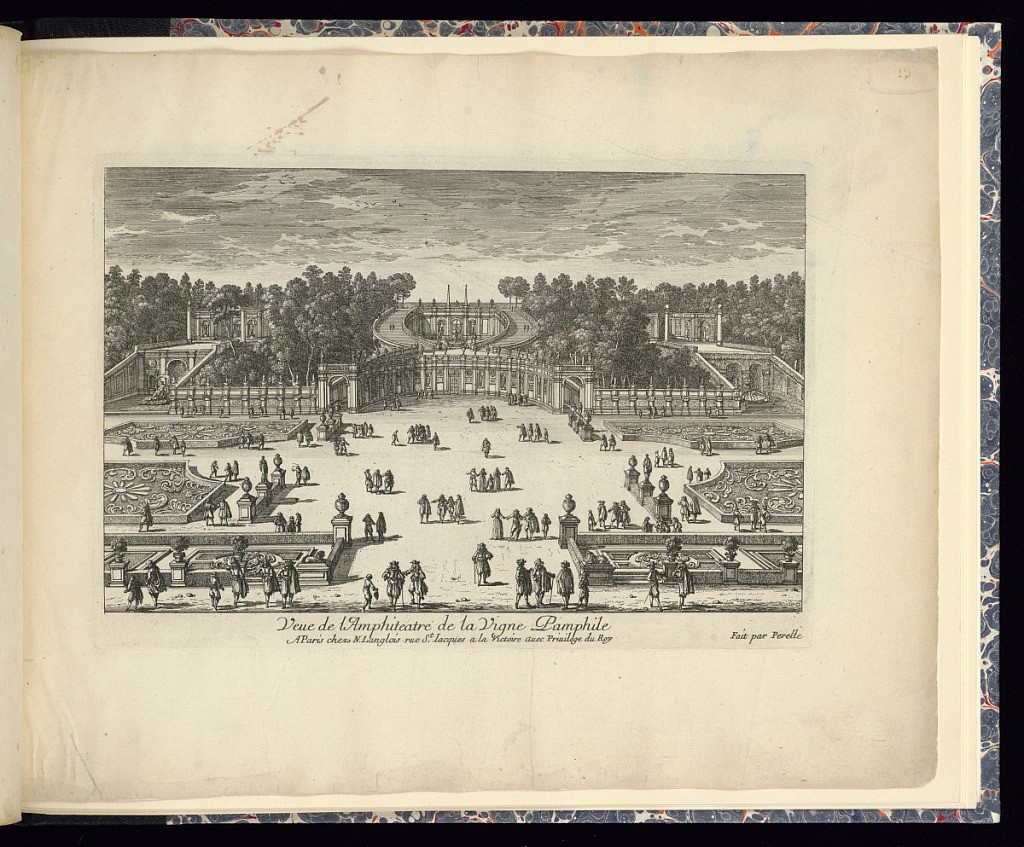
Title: Veue de l’Amphiteatre de la Vigne Pamphile
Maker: Gabriel Perelle, French, 1604–1677
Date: late 17th century
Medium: Etching on laid paper
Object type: Print
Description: View of a garden featuring a semi-circular garden pavilion with fountains, arcades, and stairs. In the foreground, parterre planting, vases, and statues on plinths with figures throughout the grounds. The plate is titled.